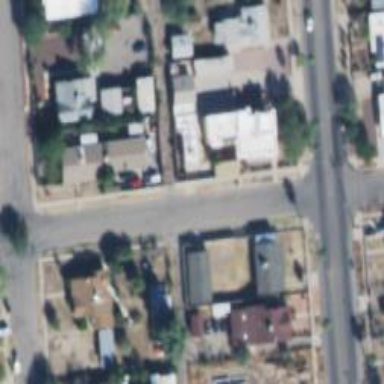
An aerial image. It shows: Alley classified as service road.